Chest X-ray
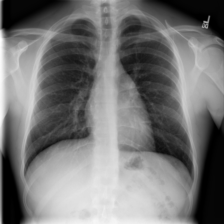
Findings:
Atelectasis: negative
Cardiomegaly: negative
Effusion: negative
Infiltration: negative
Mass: negative
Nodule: negative
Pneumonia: negative
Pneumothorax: negative
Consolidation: negative
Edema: negative
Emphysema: negative
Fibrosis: negative
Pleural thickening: negative
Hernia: negative